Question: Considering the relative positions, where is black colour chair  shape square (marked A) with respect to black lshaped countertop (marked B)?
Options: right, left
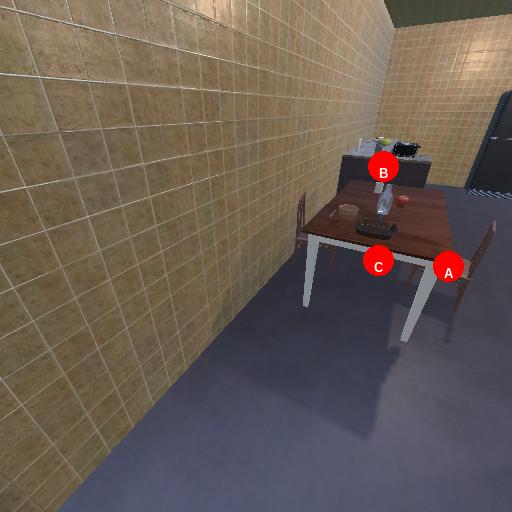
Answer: right